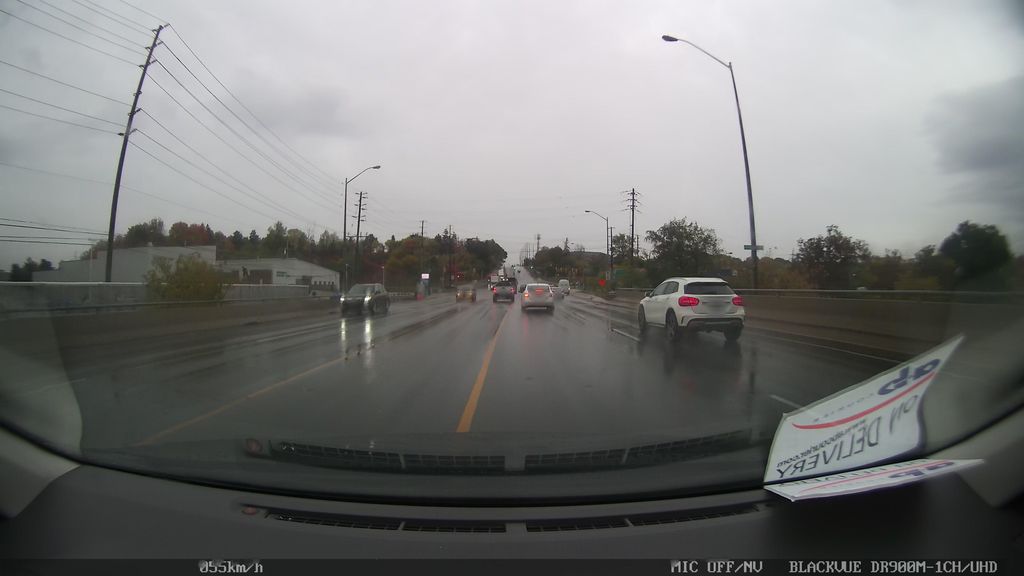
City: toronto